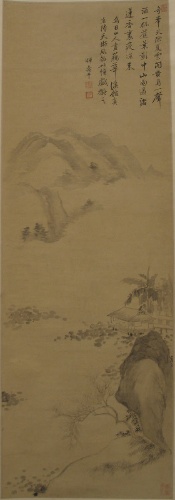
Artist: Yun Shouping
Artist bio: Chinese, 1633–1690
Object type: Hanging scroll
Classification: Paintings
Medium: Hanging scroll; ink on paper
Culture: China
Period: Qing dynasty (1644–1911)
Dimensions: 38 7/8  x 13 1/8 in. (98.7 x 33.3 cm)
Department: Asian Art
Credit line: John Stewart Kennedy Fund, 1913
Accession year: 1913
Repository: Metropolitan Museum of Art, New York, NY
Tags: Landscapes